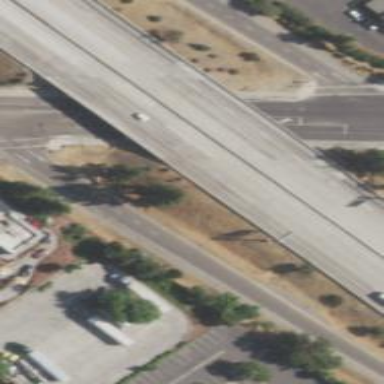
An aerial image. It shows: Bridge over motorway.